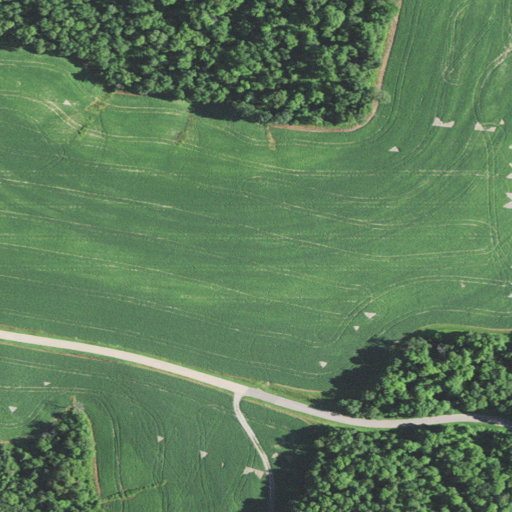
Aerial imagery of mountain in Wisconsin named Gates Hill containing cultivated crops, deciduous forest, open development, and medium intensity development